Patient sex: M
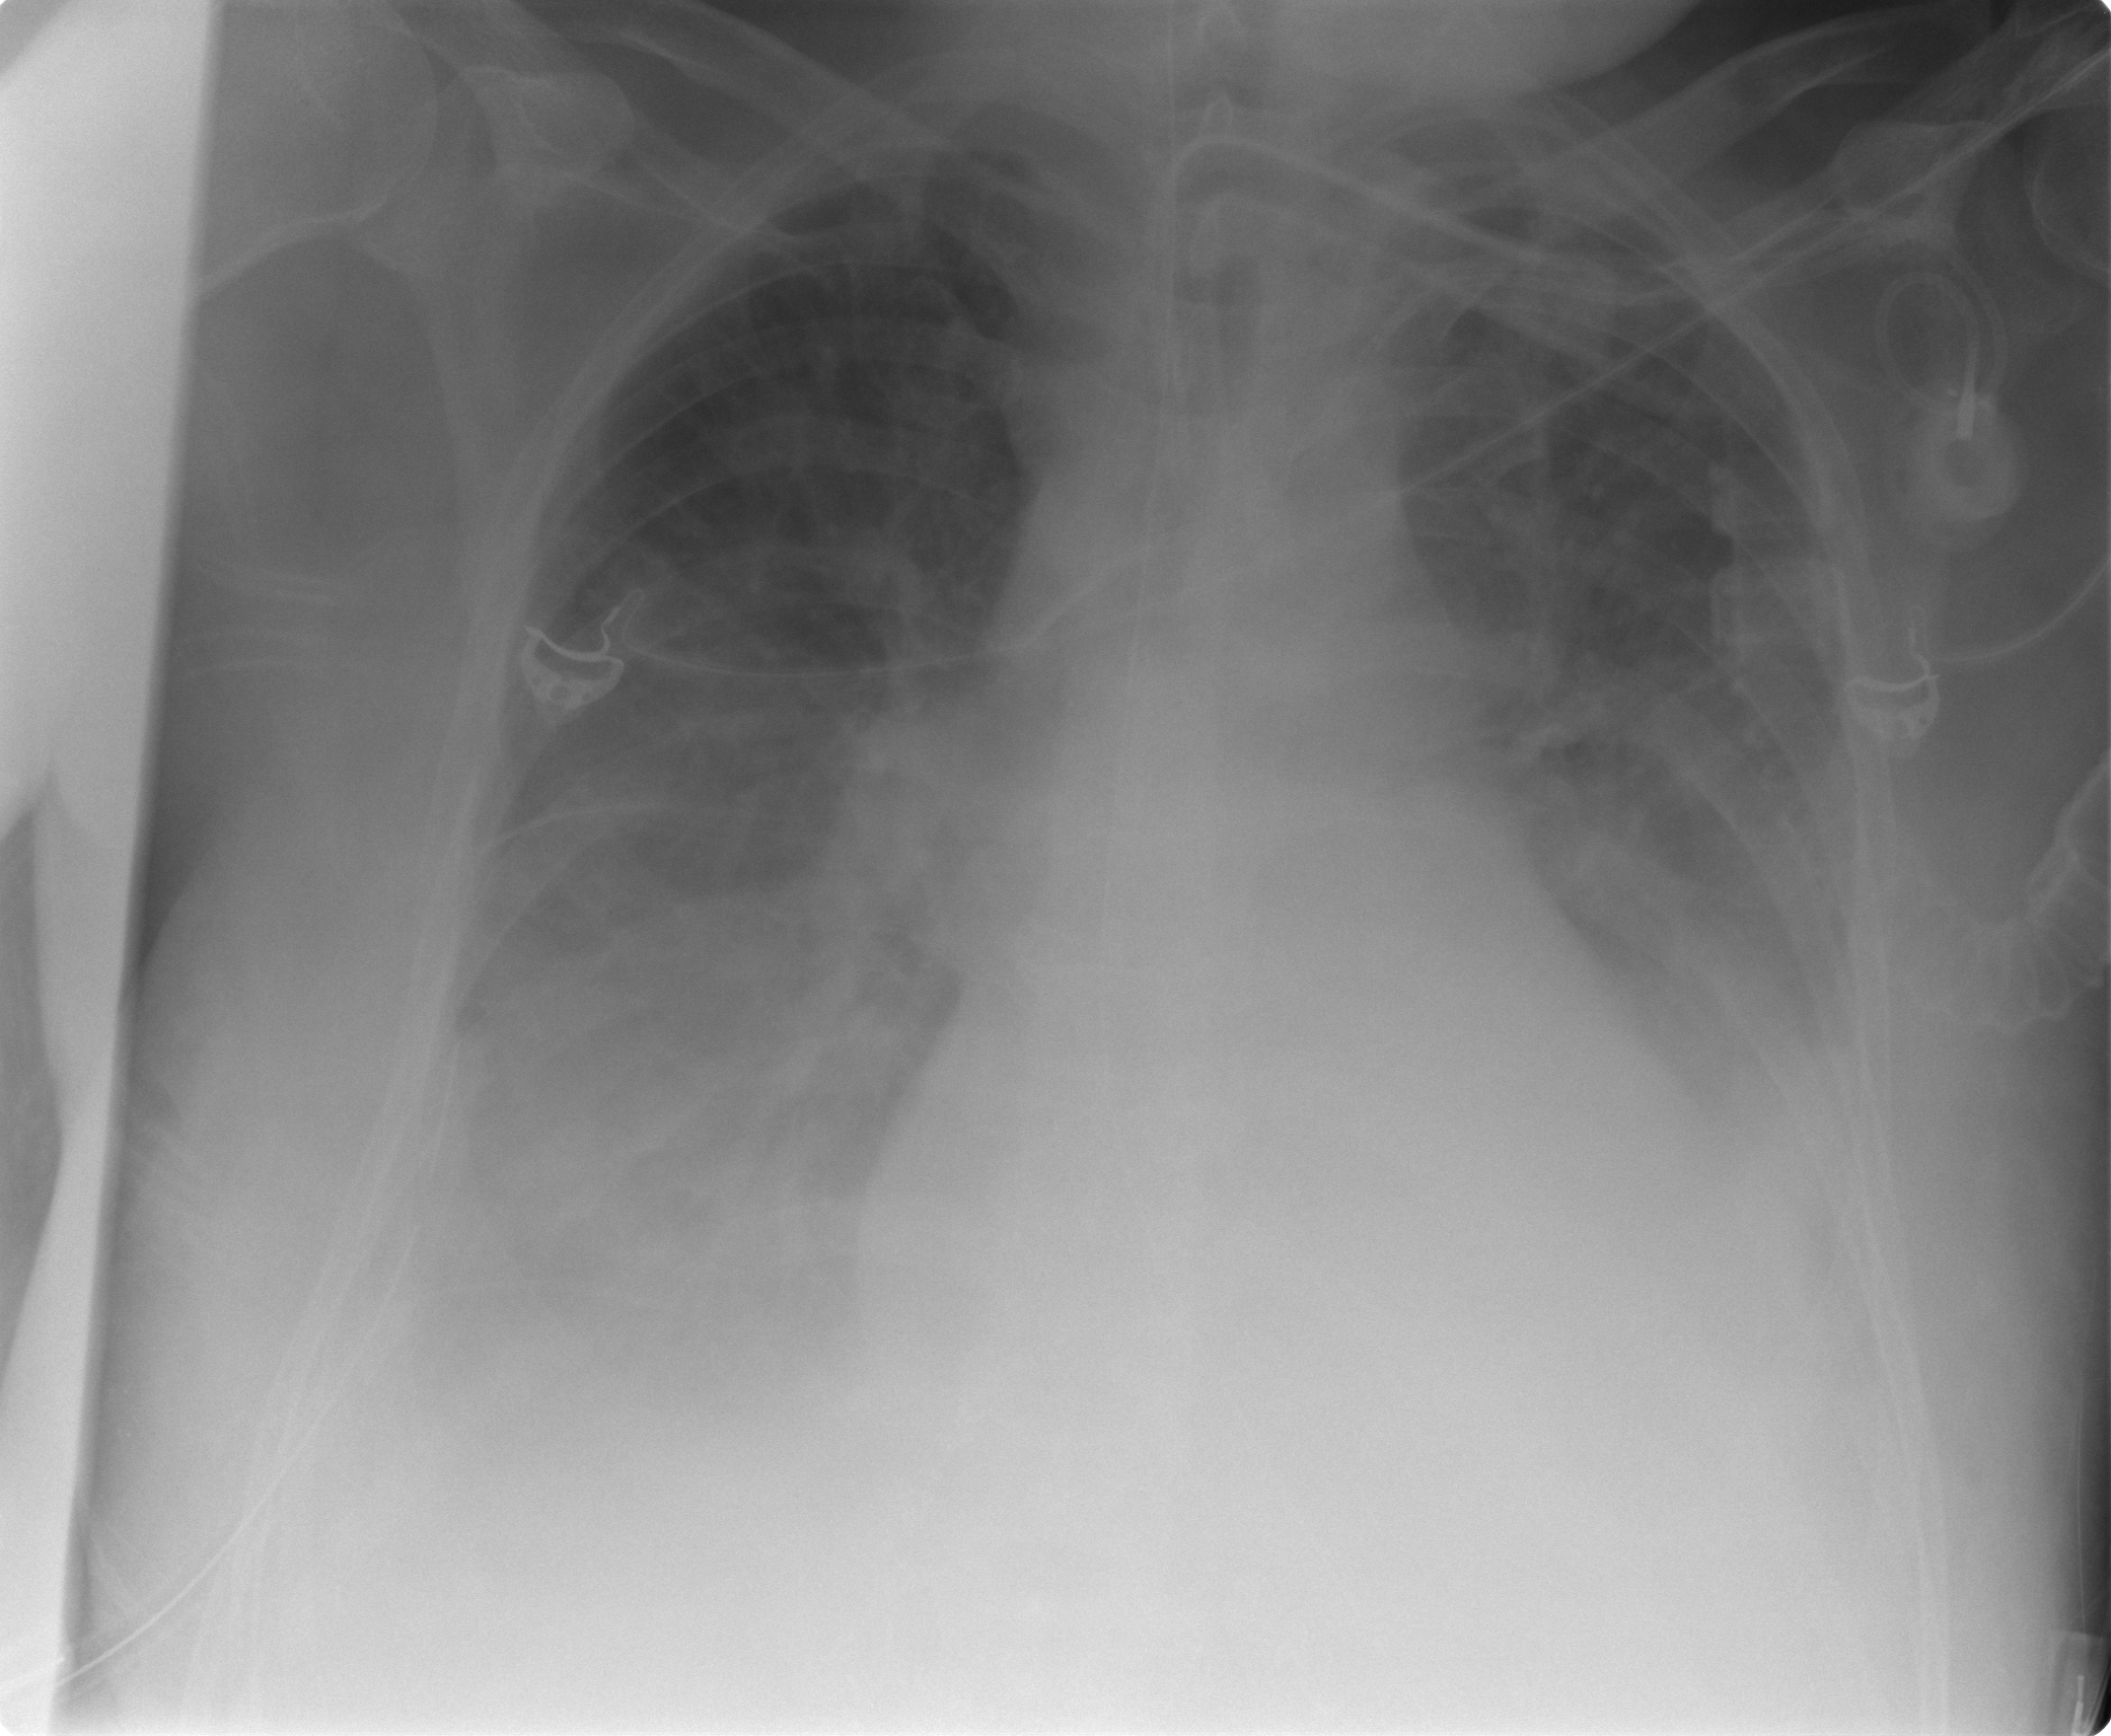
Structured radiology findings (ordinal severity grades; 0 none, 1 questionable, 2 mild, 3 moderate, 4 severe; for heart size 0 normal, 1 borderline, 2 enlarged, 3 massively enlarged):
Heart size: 2
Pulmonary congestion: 0
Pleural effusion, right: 3
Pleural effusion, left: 3
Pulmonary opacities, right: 0
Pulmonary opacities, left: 0
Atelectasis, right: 3
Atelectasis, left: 3